Question: I have an innosetup installer that needs to create an IIS Virtual Directory. In order to create the virtual directory, IIS Management Service must be enabled.

How do I check which Windows Features are enabled? The best solution would be to check a registry setting, but other methods that are possible via innosetup are fine.
The solution should work with XP, Vista, Win7, Win2003 server and Win2008 server (32 and 64 bit).
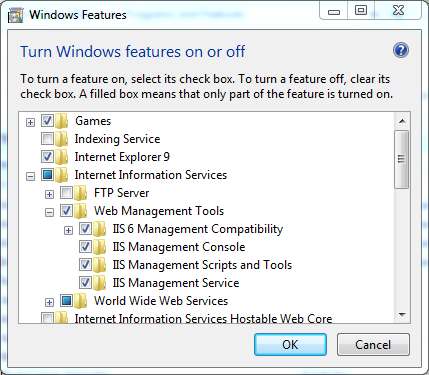
Answer: I don't know offhand how to generically tell which features are installed.
In the specific case of IIS, you can tell by looking for this registry key:
'''
HKEY_LOCAL_MACHINE\SOFTWARE\Microsoft\InetStp
'''
IIS is installed if that key exists. If the key is missing, IIS is not installed.
<URL>